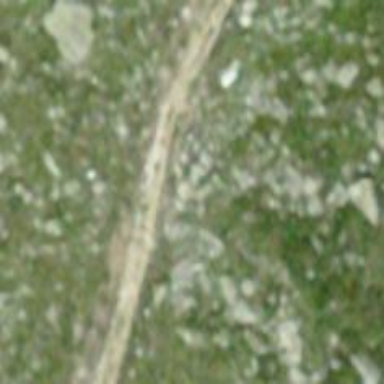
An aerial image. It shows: Path with tracktype of grade4.